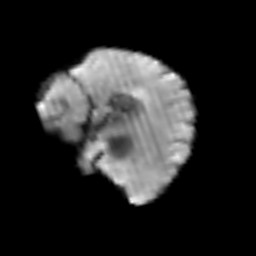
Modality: T2w
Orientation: sagittal
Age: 65
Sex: female
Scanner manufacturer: siemens
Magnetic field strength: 3 T
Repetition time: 3.2 s
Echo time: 0.081 s